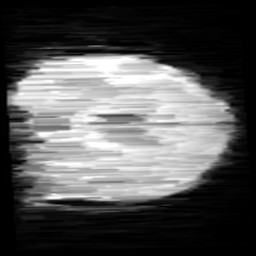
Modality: minIP
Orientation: coronal
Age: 10
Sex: male
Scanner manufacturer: siemens
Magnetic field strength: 3 T
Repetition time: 0.027 s
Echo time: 0.02 s